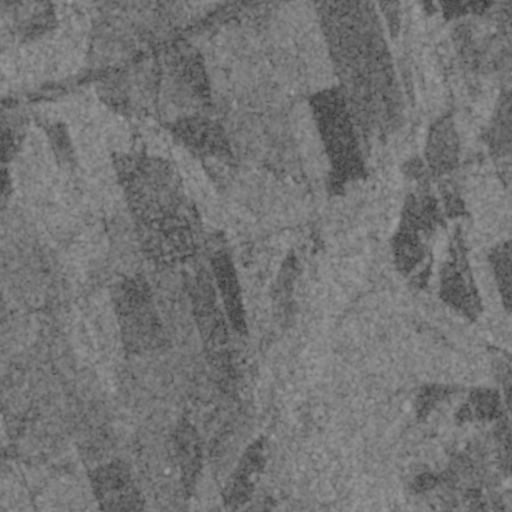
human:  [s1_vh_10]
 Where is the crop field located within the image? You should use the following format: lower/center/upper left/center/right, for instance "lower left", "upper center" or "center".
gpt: The crop field is located in the upper left of the image.
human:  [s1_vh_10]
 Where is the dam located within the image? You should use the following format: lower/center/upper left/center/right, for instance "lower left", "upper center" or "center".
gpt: The dam is located in the center right of the image.
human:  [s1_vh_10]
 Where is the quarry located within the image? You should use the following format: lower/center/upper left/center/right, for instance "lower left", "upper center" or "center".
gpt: The quarry is located in the lower center of the image.
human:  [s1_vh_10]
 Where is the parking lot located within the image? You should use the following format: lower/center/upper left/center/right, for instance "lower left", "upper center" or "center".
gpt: There is no parking lot in the image.

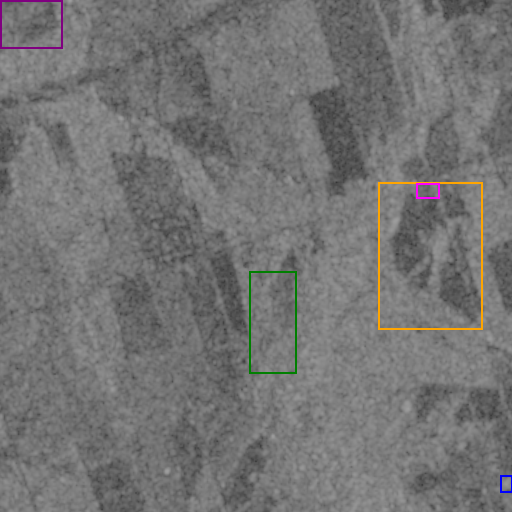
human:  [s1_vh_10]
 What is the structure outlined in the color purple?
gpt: The structure outlined in purple is a crop field.
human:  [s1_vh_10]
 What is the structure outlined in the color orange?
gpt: The structure outlined in orange is a park.
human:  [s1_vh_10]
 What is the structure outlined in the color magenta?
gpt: The structure outlined in magenta is a parking lot.
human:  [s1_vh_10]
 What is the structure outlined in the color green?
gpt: The structure outlined in green is a quarry.
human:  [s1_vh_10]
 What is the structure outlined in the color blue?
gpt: The structure outlined in blue is a building.
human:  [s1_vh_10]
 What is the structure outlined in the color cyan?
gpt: There is no cyan outline.